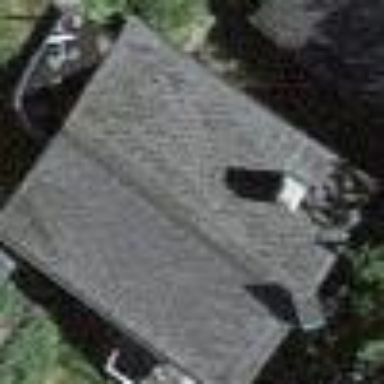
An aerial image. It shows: Simple house.